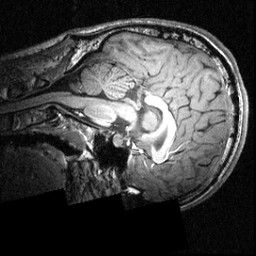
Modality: T1w
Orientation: sagittal
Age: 20
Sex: male
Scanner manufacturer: siemens
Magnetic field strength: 3.951 T
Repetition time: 1.5 s
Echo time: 0.00335 s